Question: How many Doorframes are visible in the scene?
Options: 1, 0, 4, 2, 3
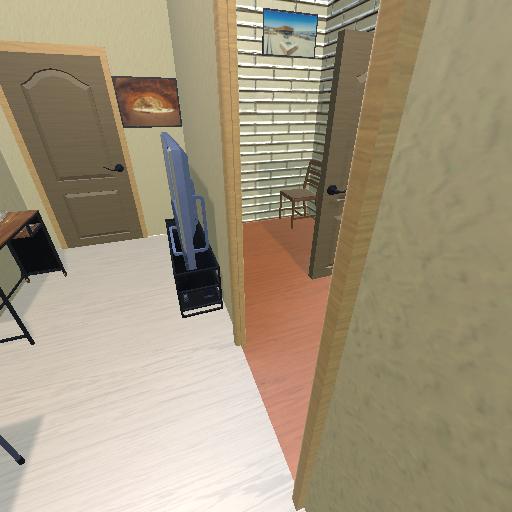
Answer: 1